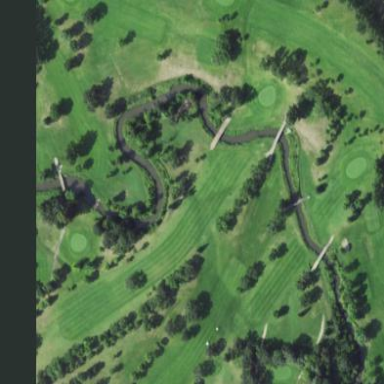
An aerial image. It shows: Golf course surrounded by greenery.